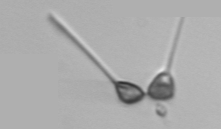
Label: Asterionellopsis_glacialis